Question: I am trying to make more categories fit on my navigation bar. I want to do that by reducing the size of the margins on the existing categories. How can I do that? I'm guessing through styles.css but I can't isolate the variable that dictates it..

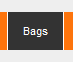
Answer: For a default Magento theme it is the following class:
'''
#nav a { float:left; padding:5px 12px 6px 8px; color:#a7c6dd; font-weight:bold; }
'''
Line 560 or styles.css.